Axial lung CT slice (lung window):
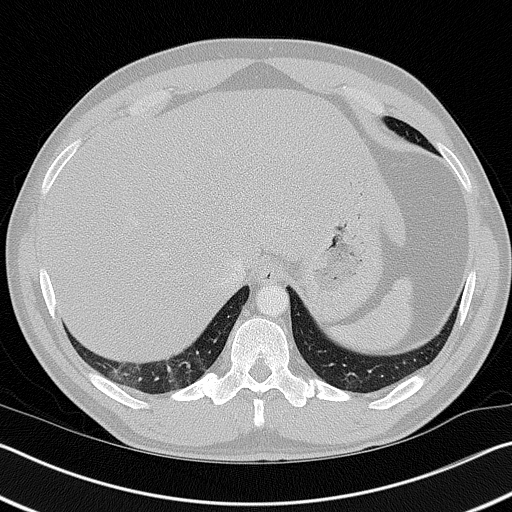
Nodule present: no